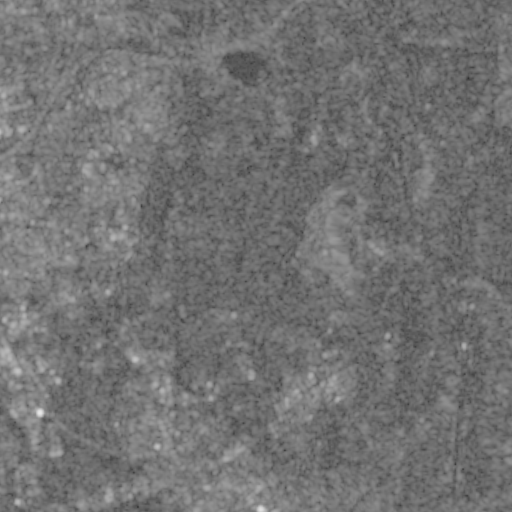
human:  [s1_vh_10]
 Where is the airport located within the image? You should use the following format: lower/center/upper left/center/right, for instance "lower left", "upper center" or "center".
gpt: The airport is located in the lower left of the image.
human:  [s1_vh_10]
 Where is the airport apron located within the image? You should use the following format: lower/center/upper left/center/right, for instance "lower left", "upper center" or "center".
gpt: The airport apron is located in the lower center of the image.
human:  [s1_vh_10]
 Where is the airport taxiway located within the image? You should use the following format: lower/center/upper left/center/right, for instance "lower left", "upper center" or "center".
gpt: The airport taxiway is located in the lower left of the image.
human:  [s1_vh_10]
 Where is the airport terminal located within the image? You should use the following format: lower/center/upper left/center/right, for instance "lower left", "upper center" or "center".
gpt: The airport terminal is located in the lower left of the image.
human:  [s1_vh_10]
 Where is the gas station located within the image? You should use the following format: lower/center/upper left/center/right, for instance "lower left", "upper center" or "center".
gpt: The gas station is located in the lower left of the image.
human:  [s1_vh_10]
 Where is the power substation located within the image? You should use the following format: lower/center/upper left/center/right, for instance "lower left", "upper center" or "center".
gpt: The power substation is located in the lower left of the image.
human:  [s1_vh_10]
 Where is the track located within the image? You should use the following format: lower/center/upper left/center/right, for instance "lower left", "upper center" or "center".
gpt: There is no track in the image.

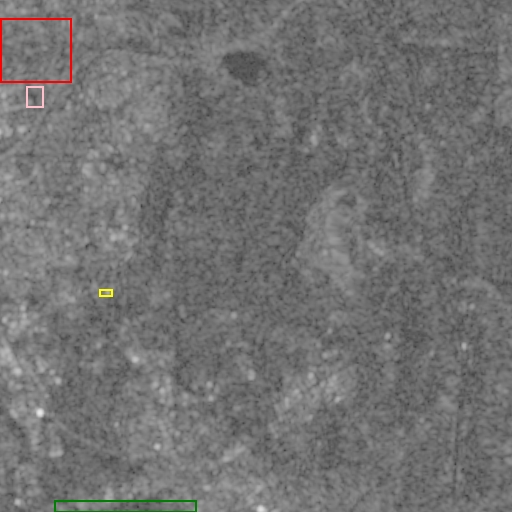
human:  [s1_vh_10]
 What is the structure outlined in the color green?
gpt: The structure outlined in green is an airport.
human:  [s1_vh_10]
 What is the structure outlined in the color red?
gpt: The structure outlined in red is a park.
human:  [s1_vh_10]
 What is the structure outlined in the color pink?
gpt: The structure outlined in pink is a parking lot.
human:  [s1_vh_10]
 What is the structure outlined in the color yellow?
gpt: The structure outlined in yellow is a power substation.
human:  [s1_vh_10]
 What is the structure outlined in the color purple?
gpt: There is no purple outline.